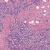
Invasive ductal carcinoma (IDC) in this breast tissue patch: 1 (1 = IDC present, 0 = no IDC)